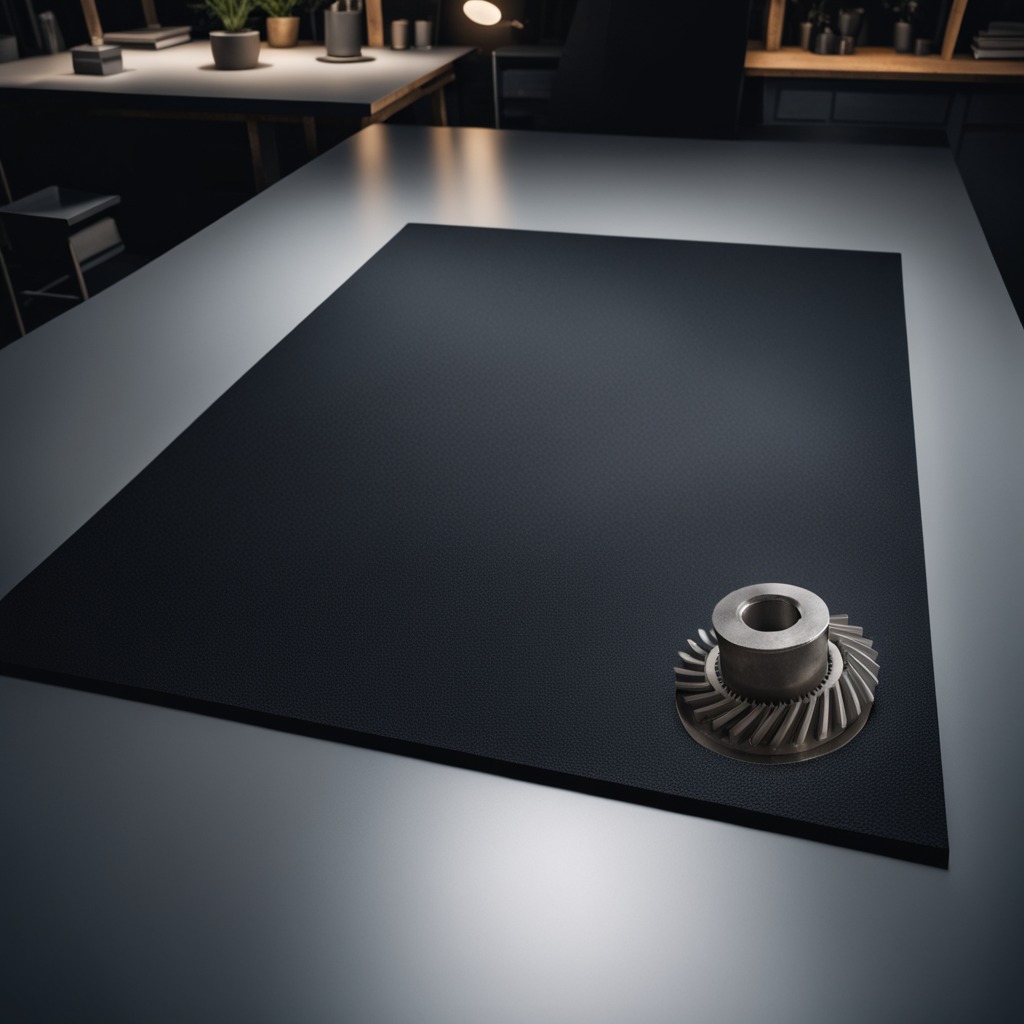
A steel gear with teeth is lying on the clean granite tabletop inside a workshop at night dim ambient light soft shadows worn but beneath the mat.